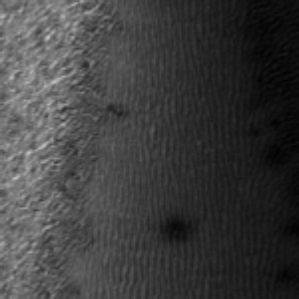
Label: frost